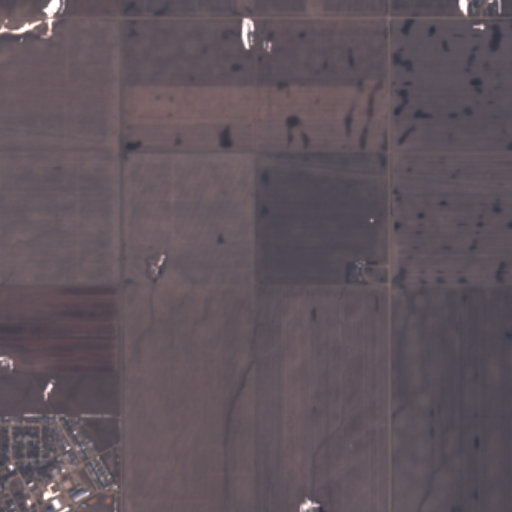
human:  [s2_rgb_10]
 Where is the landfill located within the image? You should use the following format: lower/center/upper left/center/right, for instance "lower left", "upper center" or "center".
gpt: The landfill is located in the lower left of the image.
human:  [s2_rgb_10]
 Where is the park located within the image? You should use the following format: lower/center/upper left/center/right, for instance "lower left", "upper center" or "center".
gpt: The park is located in the lower left of the image.
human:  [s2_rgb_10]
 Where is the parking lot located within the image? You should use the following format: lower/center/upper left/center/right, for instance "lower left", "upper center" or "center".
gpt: The parking lot is located in the lower left of the image.
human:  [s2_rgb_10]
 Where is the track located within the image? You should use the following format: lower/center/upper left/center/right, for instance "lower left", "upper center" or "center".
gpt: The track is located in the lower left of the image.
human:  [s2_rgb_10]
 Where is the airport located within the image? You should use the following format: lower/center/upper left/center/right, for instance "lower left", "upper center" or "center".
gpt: There is no airport in the image.